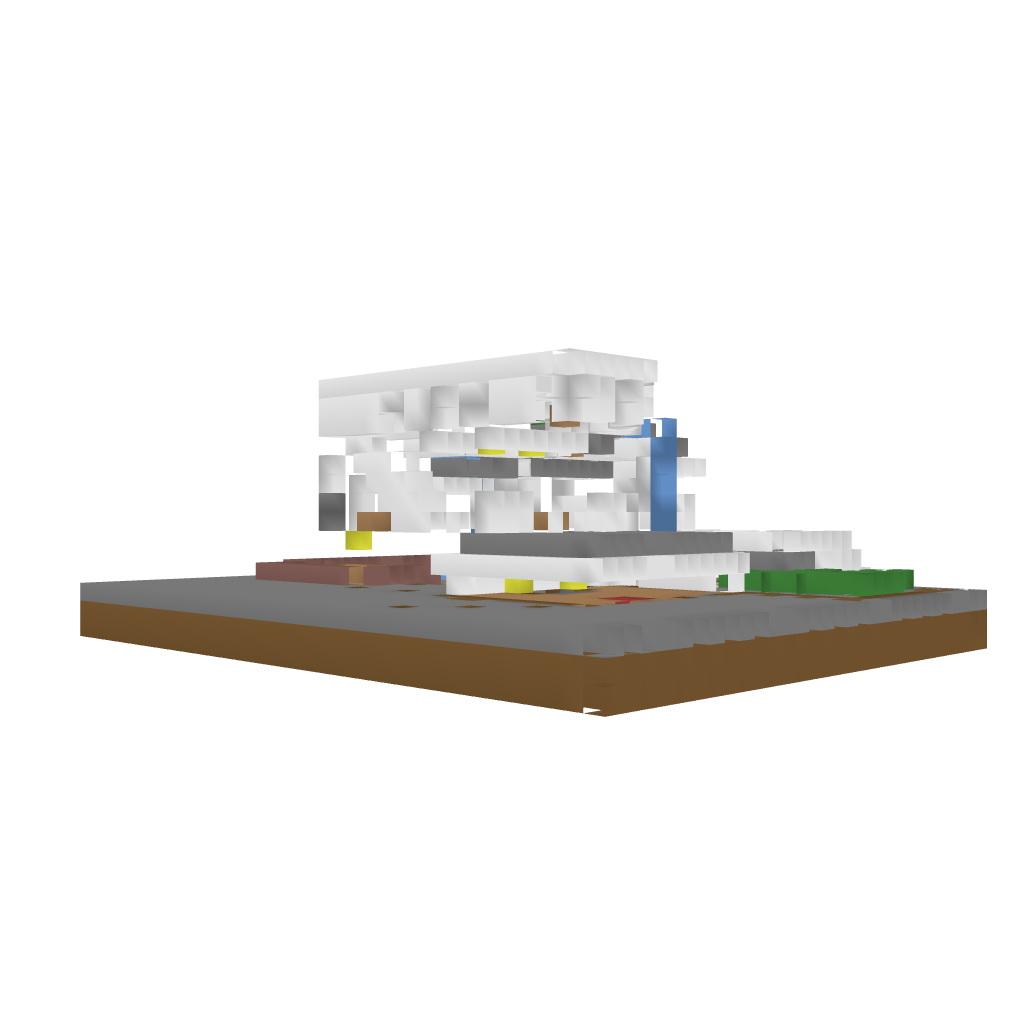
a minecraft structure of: Novum Domum bad low quality